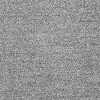
Atmospheric dust classification: dusty